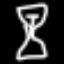
Label: hourglass